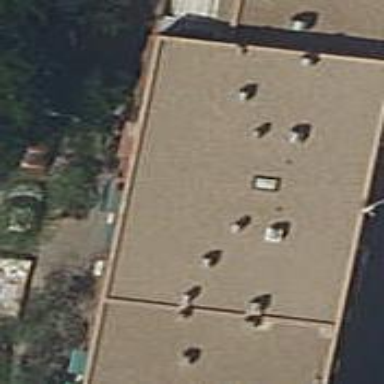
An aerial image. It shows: Image showing building with apartments.